Question: I am missing something that should be very easy!
I am using oauth-plugin gem to access jira. I could easily build the consumer part, but now I don't know how to make a rest request.
It says in documentation:

The gem's author assumes that it is self-explanatory how to make a get/post-request. But I cannot figure it out.
I've tried to use Net::HTTP as follows:
'''
uri = URI.parse('/oauth_consumers/jira/client/rest/api/2/project')
request = Net::HTTP.get(uri,{})
'''
And I am getting 'Connection refused - connect(2)' error.
I thought it could work, if I use current_user and his token (jira in my case):
'''
current_user.jira.get('/oauth_consumers/jira/client/rest/api/2/project')
'''
And RoR says that jira doesn't have such a method.
I've tried to search online, but there are very few projects that use oauth-plugin gem.
Thank you in advance.
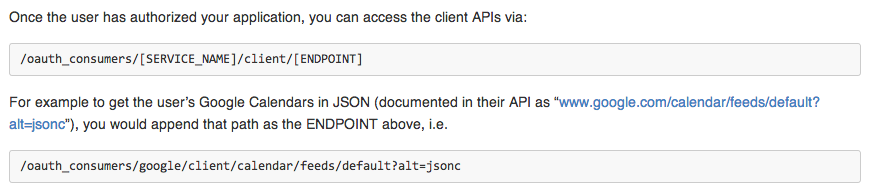
Answer: You are almost right with 'current_user.jira.get'.
Just add 'client' after jira and change path a little bit:
'''
current_user.jira.client.get('/rest/api/2/project')
'''
JiraToken doesn't have 'get' method, while AccessToken ('client') does.